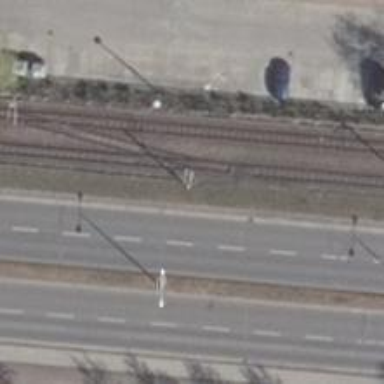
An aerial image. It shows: Railway switch with the turnout side on the right.